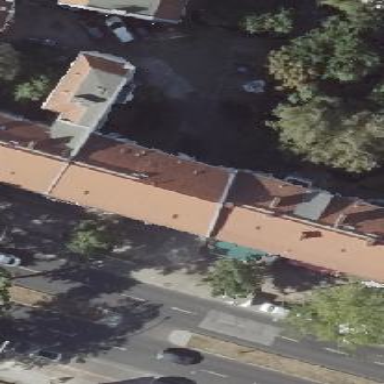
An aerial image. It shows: White apartment building with hipped roof.